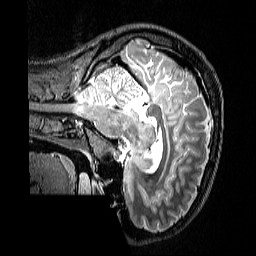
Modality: T2w
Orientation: sagittal
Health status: healthy
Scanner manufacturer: siemens
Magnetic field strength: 3 T
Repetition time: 4.8 s
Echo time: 0.458 s